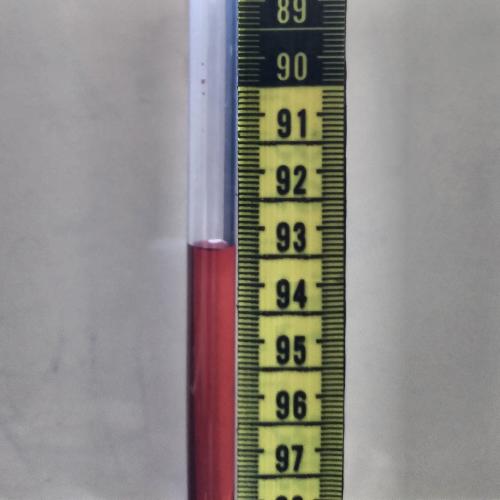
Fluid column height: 93.4 cm